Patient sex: M
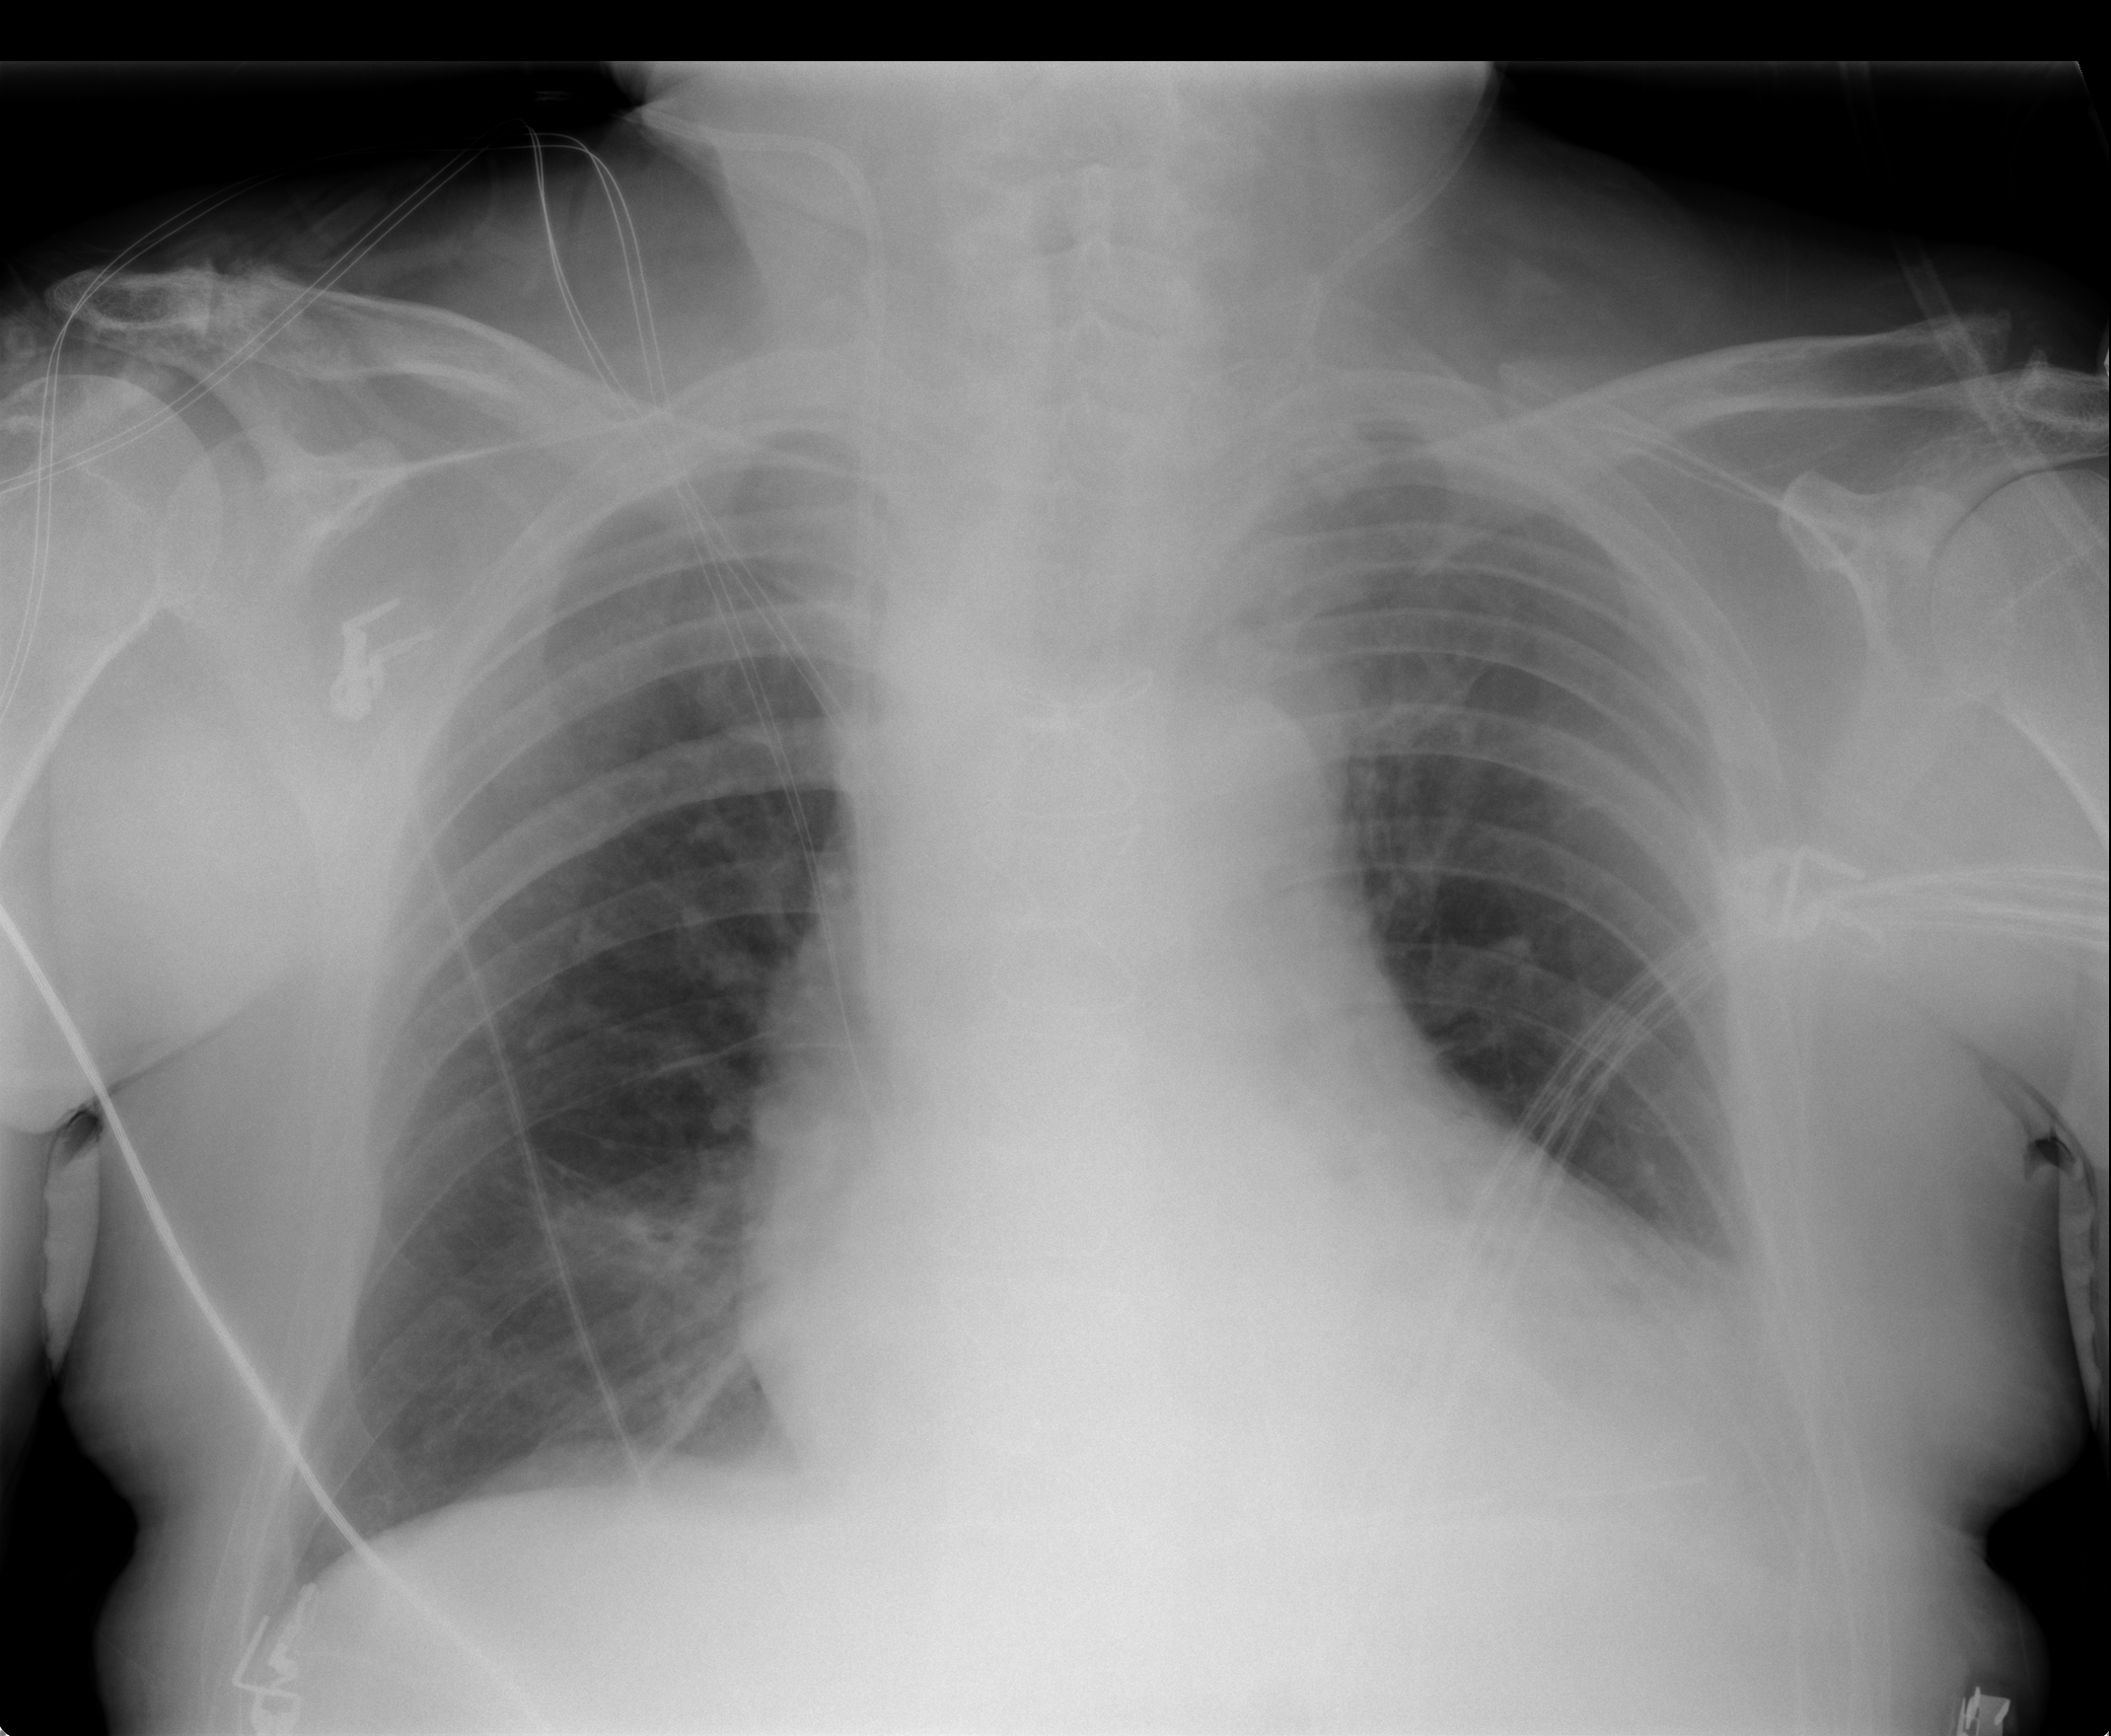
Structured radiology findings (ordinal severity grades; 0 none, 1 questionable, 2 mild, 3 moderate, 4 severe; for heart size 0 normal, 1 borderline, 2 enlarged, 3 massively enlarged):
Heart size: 2
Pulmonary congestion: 0
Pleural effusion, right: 0
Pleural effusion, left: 1
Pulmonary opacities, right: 1
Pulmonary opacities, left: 1
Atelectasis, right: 2
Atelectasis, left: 2